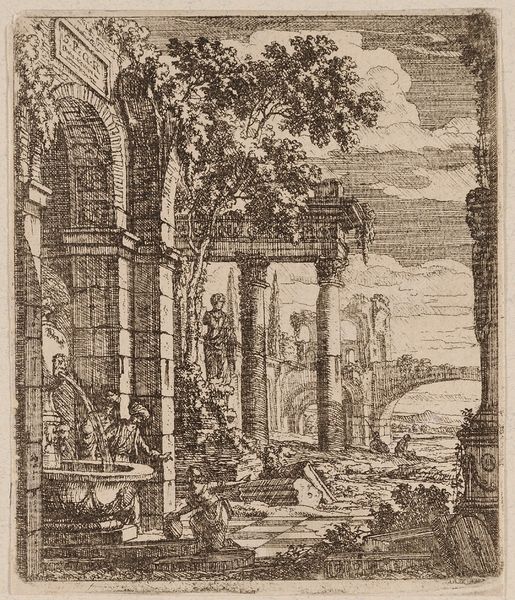
Titel: Römische Ruinen, Blatt aus der Folge 'Alcune Inventione de Ruini et Architectura de Segnato et fato con Aqua forte da Gio: Osvaldo Harms. 1673'
Künstler: Johann Oswald Harms
Standort: Hamburg
Institution: Museum für Kunst und Gewerbe Hamburg
Schlagwörter: baum, himmel, mann, wasser, fluss, menschen, frau, schmuck, schwarz, säule, zeichnung, wolke, architektur, steine, brücke, brunnen, krug, statue, papier, grafik, graphik, romantik, fotografie, photographie, stadtansicht, ruine, antike, druckgraphik, druckgrafik, schwarz weiß, radierung, fliesen, ruinen, rom, kupferstich, wasser holen, schil, landschaften, landschaftsdarstellung, reproduktionen, druckerzeugnisse, architekturdarstellungen, gewässer, ruinenbild, bühnenausstattung, bühnenbild, ornamentstich, vorlageblätter